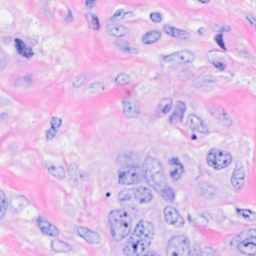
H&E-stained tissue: Breast